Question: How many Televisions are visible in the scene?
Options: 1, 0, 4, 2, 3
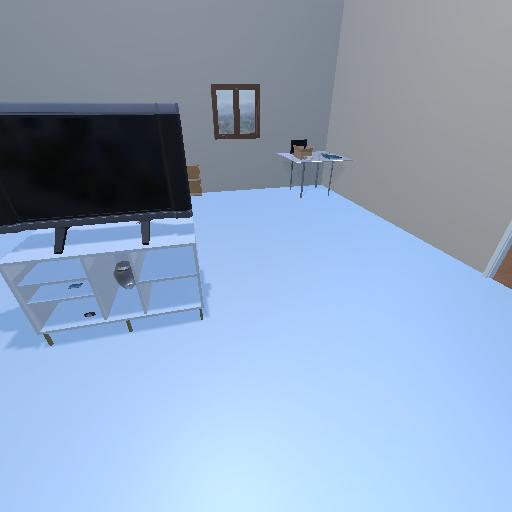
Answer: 1